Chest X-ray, PA view. Patient: 60 years old, sex M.
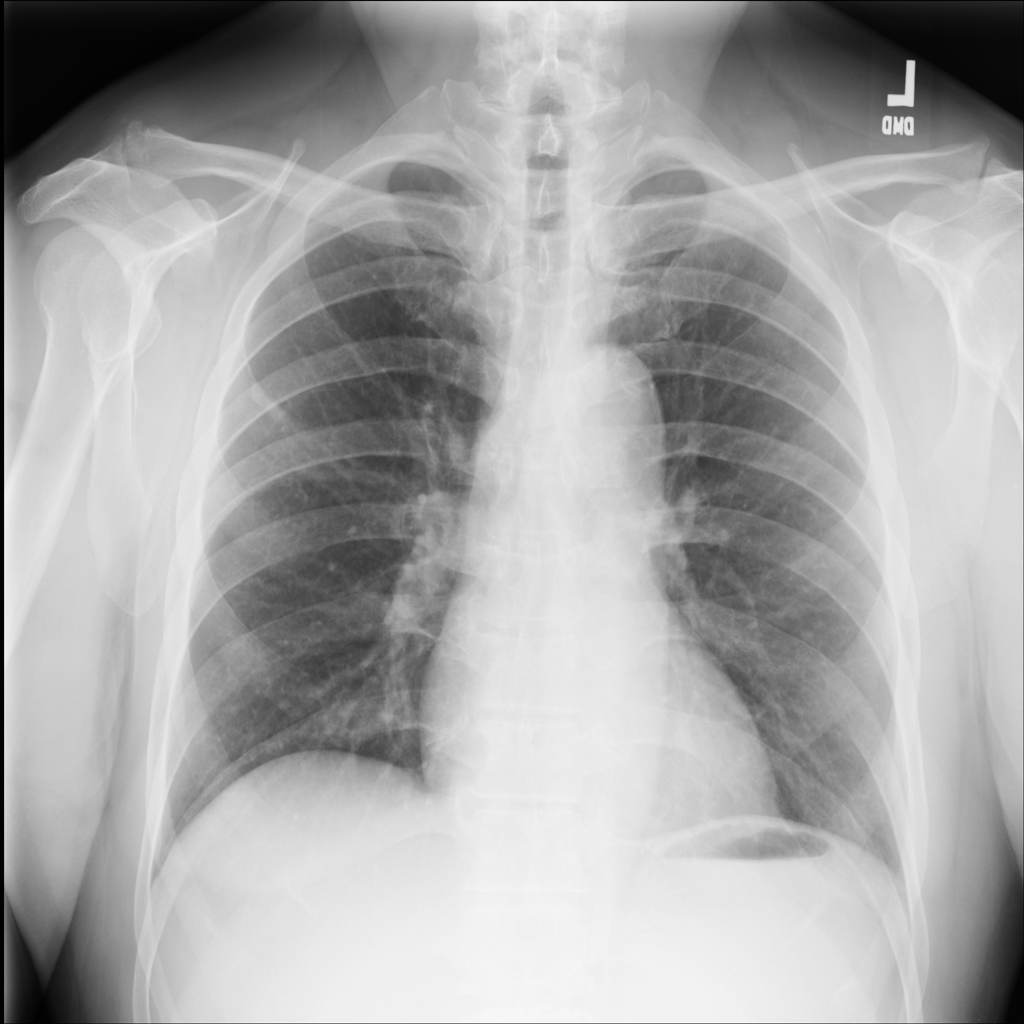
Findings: No Finding